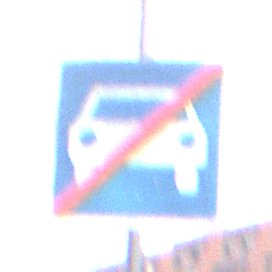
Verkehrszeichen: EndeKraftfahrstrasse
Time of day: Midday
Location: Outdoor (Urban)
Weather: Overcast
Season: NotSpecified
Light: Natural